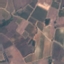
Land use / land cover: PermanentCrop